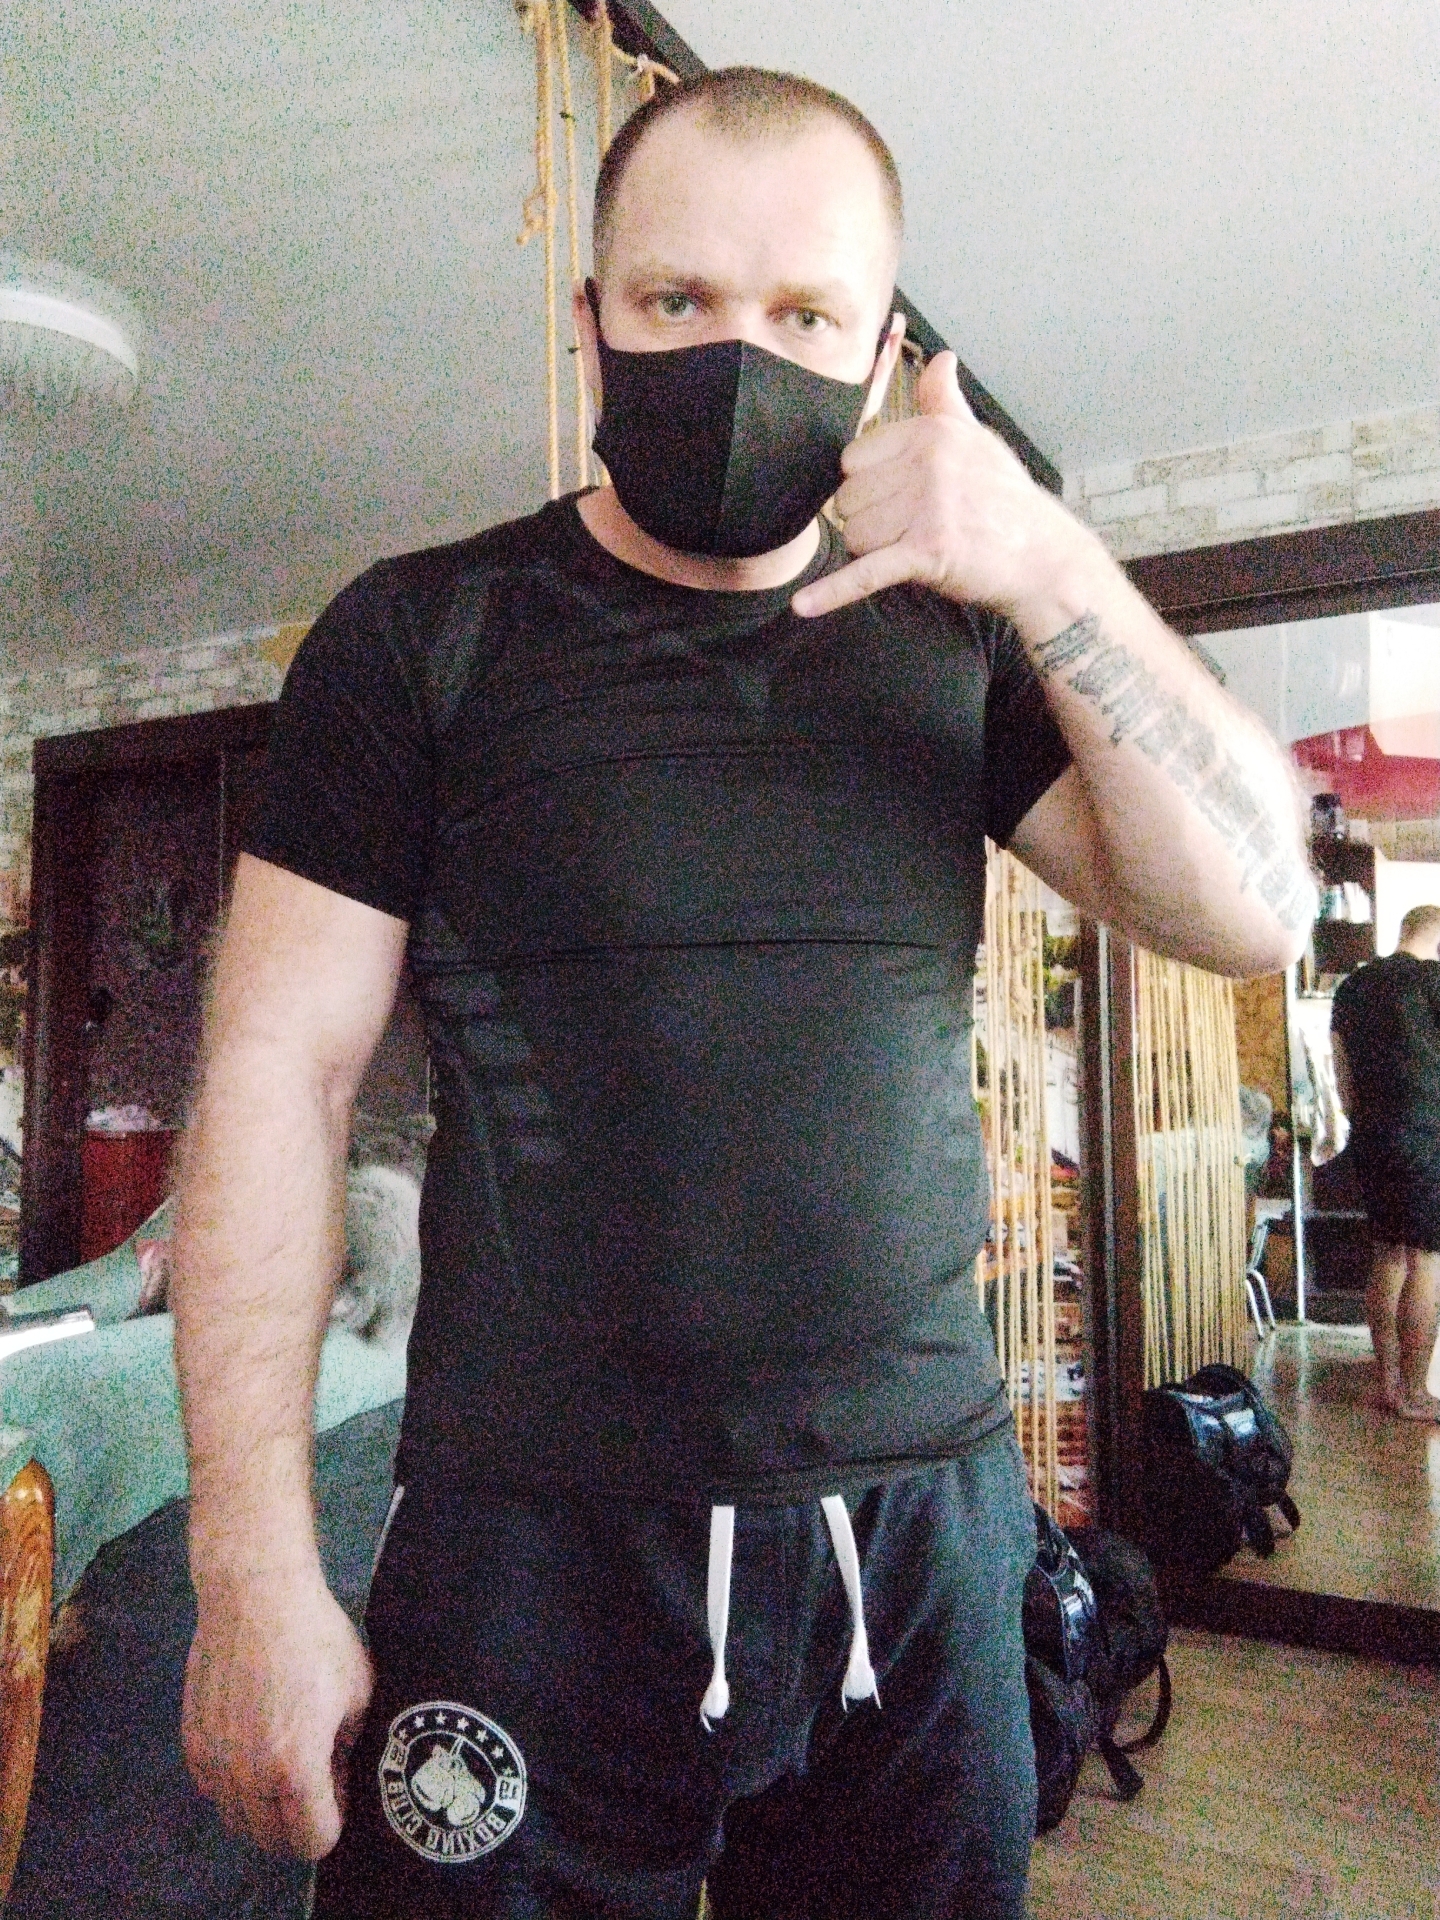
Label: noise